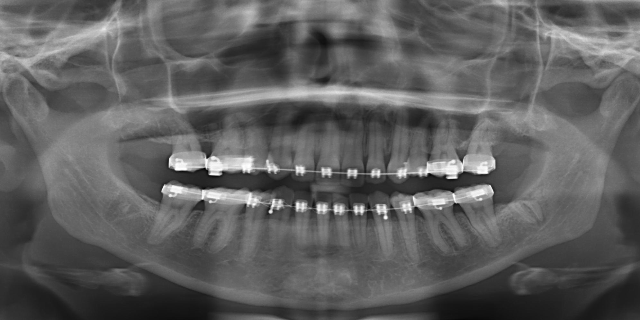
adult